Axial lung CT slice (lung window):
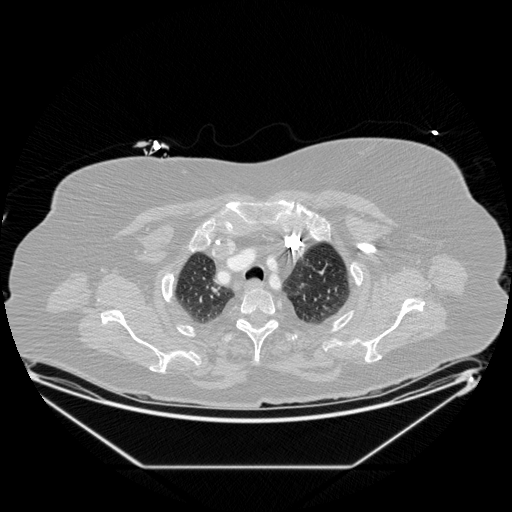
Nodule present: no